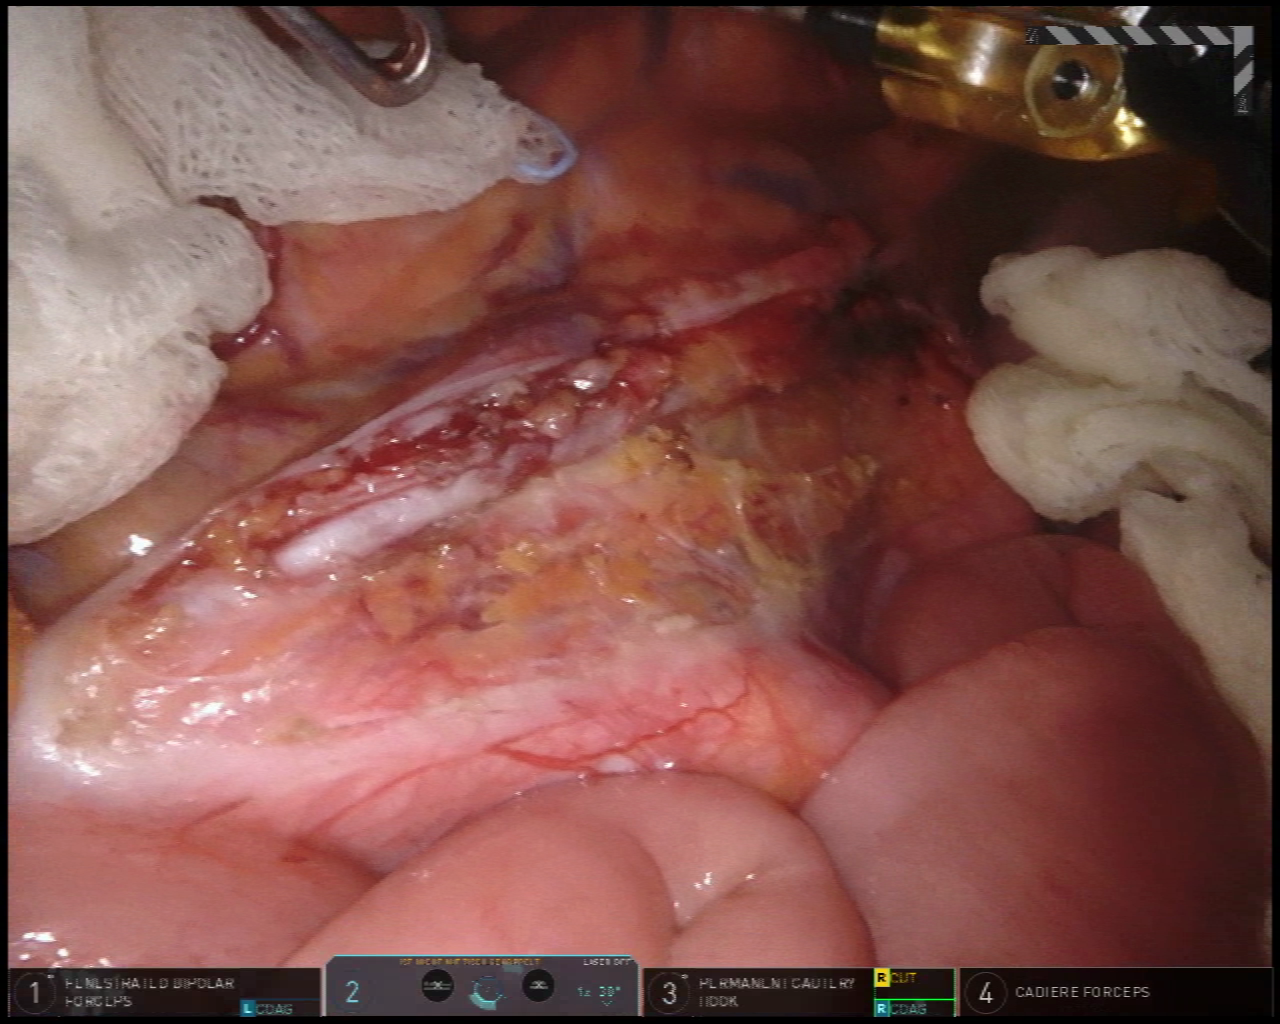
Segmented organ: inferior_mesenteric_artery
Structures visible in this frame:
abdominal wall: no
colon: no
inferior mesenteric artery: yes
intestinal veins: yes
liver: no
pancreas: no
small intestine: yes
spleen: no
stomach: no
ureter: no
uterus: no
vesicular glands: no